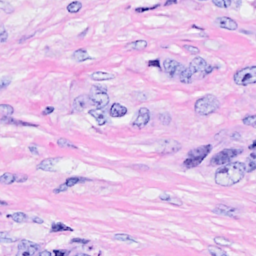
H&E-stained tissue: Breast